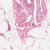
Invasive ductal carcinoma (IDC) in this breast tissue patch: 0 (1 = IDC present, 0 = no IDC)